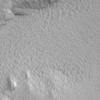
Label: not_dusty